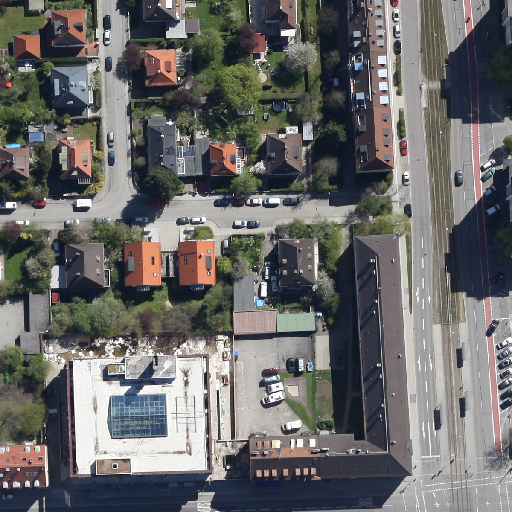
Referring expression: car in the parking area